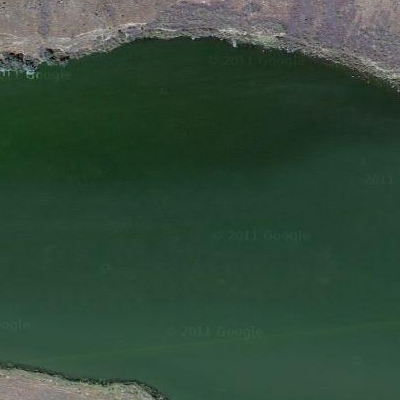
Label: dRiverLake